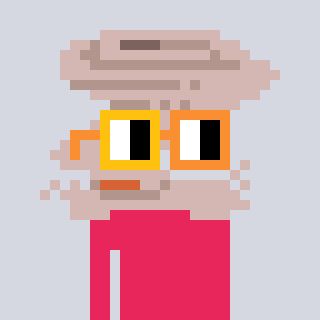
a pixel art character with square yellow and orange glasses, a tornado-shaped head and a redpinkish-colored body on a cool background